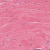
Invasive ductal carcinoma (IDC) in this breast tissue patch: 0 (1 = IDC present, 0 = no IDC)